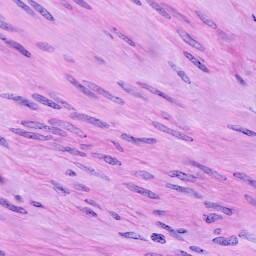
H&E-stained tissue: Cervix